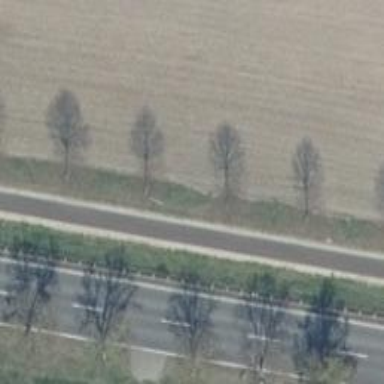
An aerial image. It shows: Row of deciduous broadleaved trees.